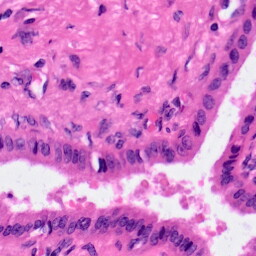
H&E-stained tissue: Pancreatic